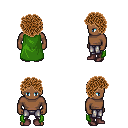
a pixel art fantasy rpg character, male body template, human, dark skin, green cape, metal pants, brown curly afro hairstyle, maroon shoes, four views (front, back, left, right), 2x2 character sprite sheet, small pixel art, hard edges, no anti-aliasing